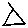
Label: triangle